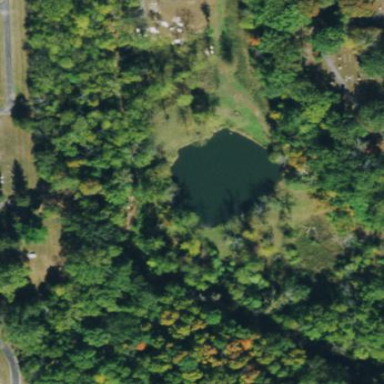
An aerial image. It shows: Pond surrounded by natural water.